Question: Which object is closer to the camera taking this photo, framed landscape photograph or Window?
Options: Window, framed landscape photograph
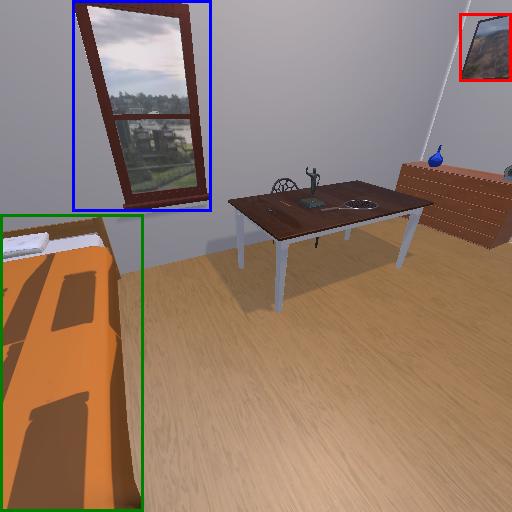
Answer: Window